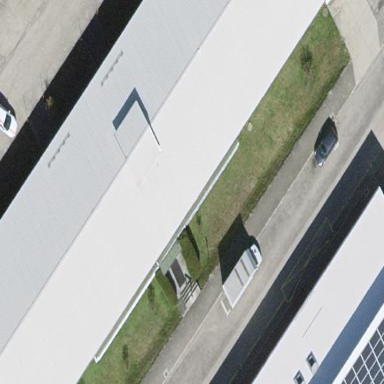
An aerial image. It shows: Building with gabled roof.